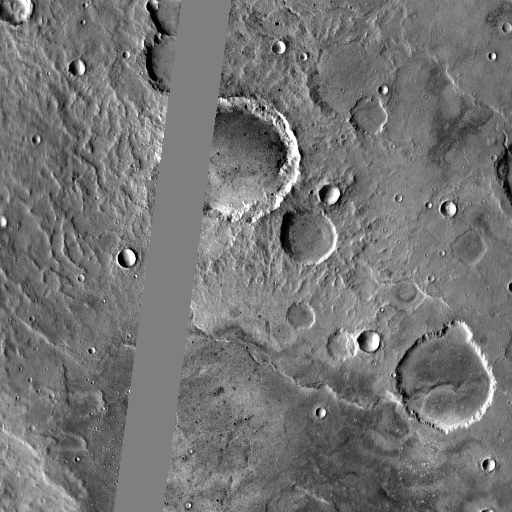
Crater classes present: Background, Other, Layered, Buried, Secondary